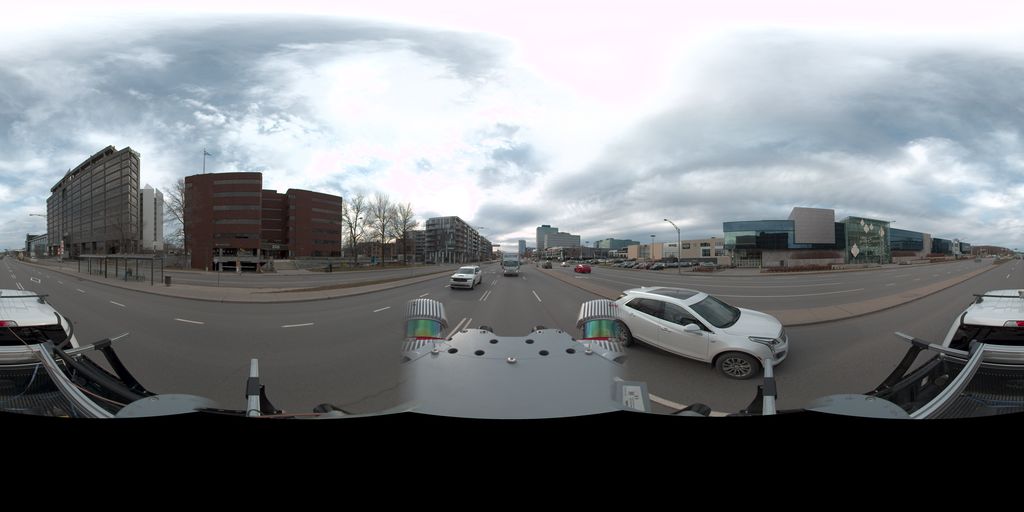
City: quebec_city